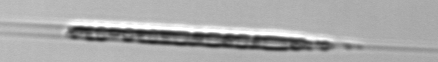
Label: Rhizosolenia